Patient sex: M
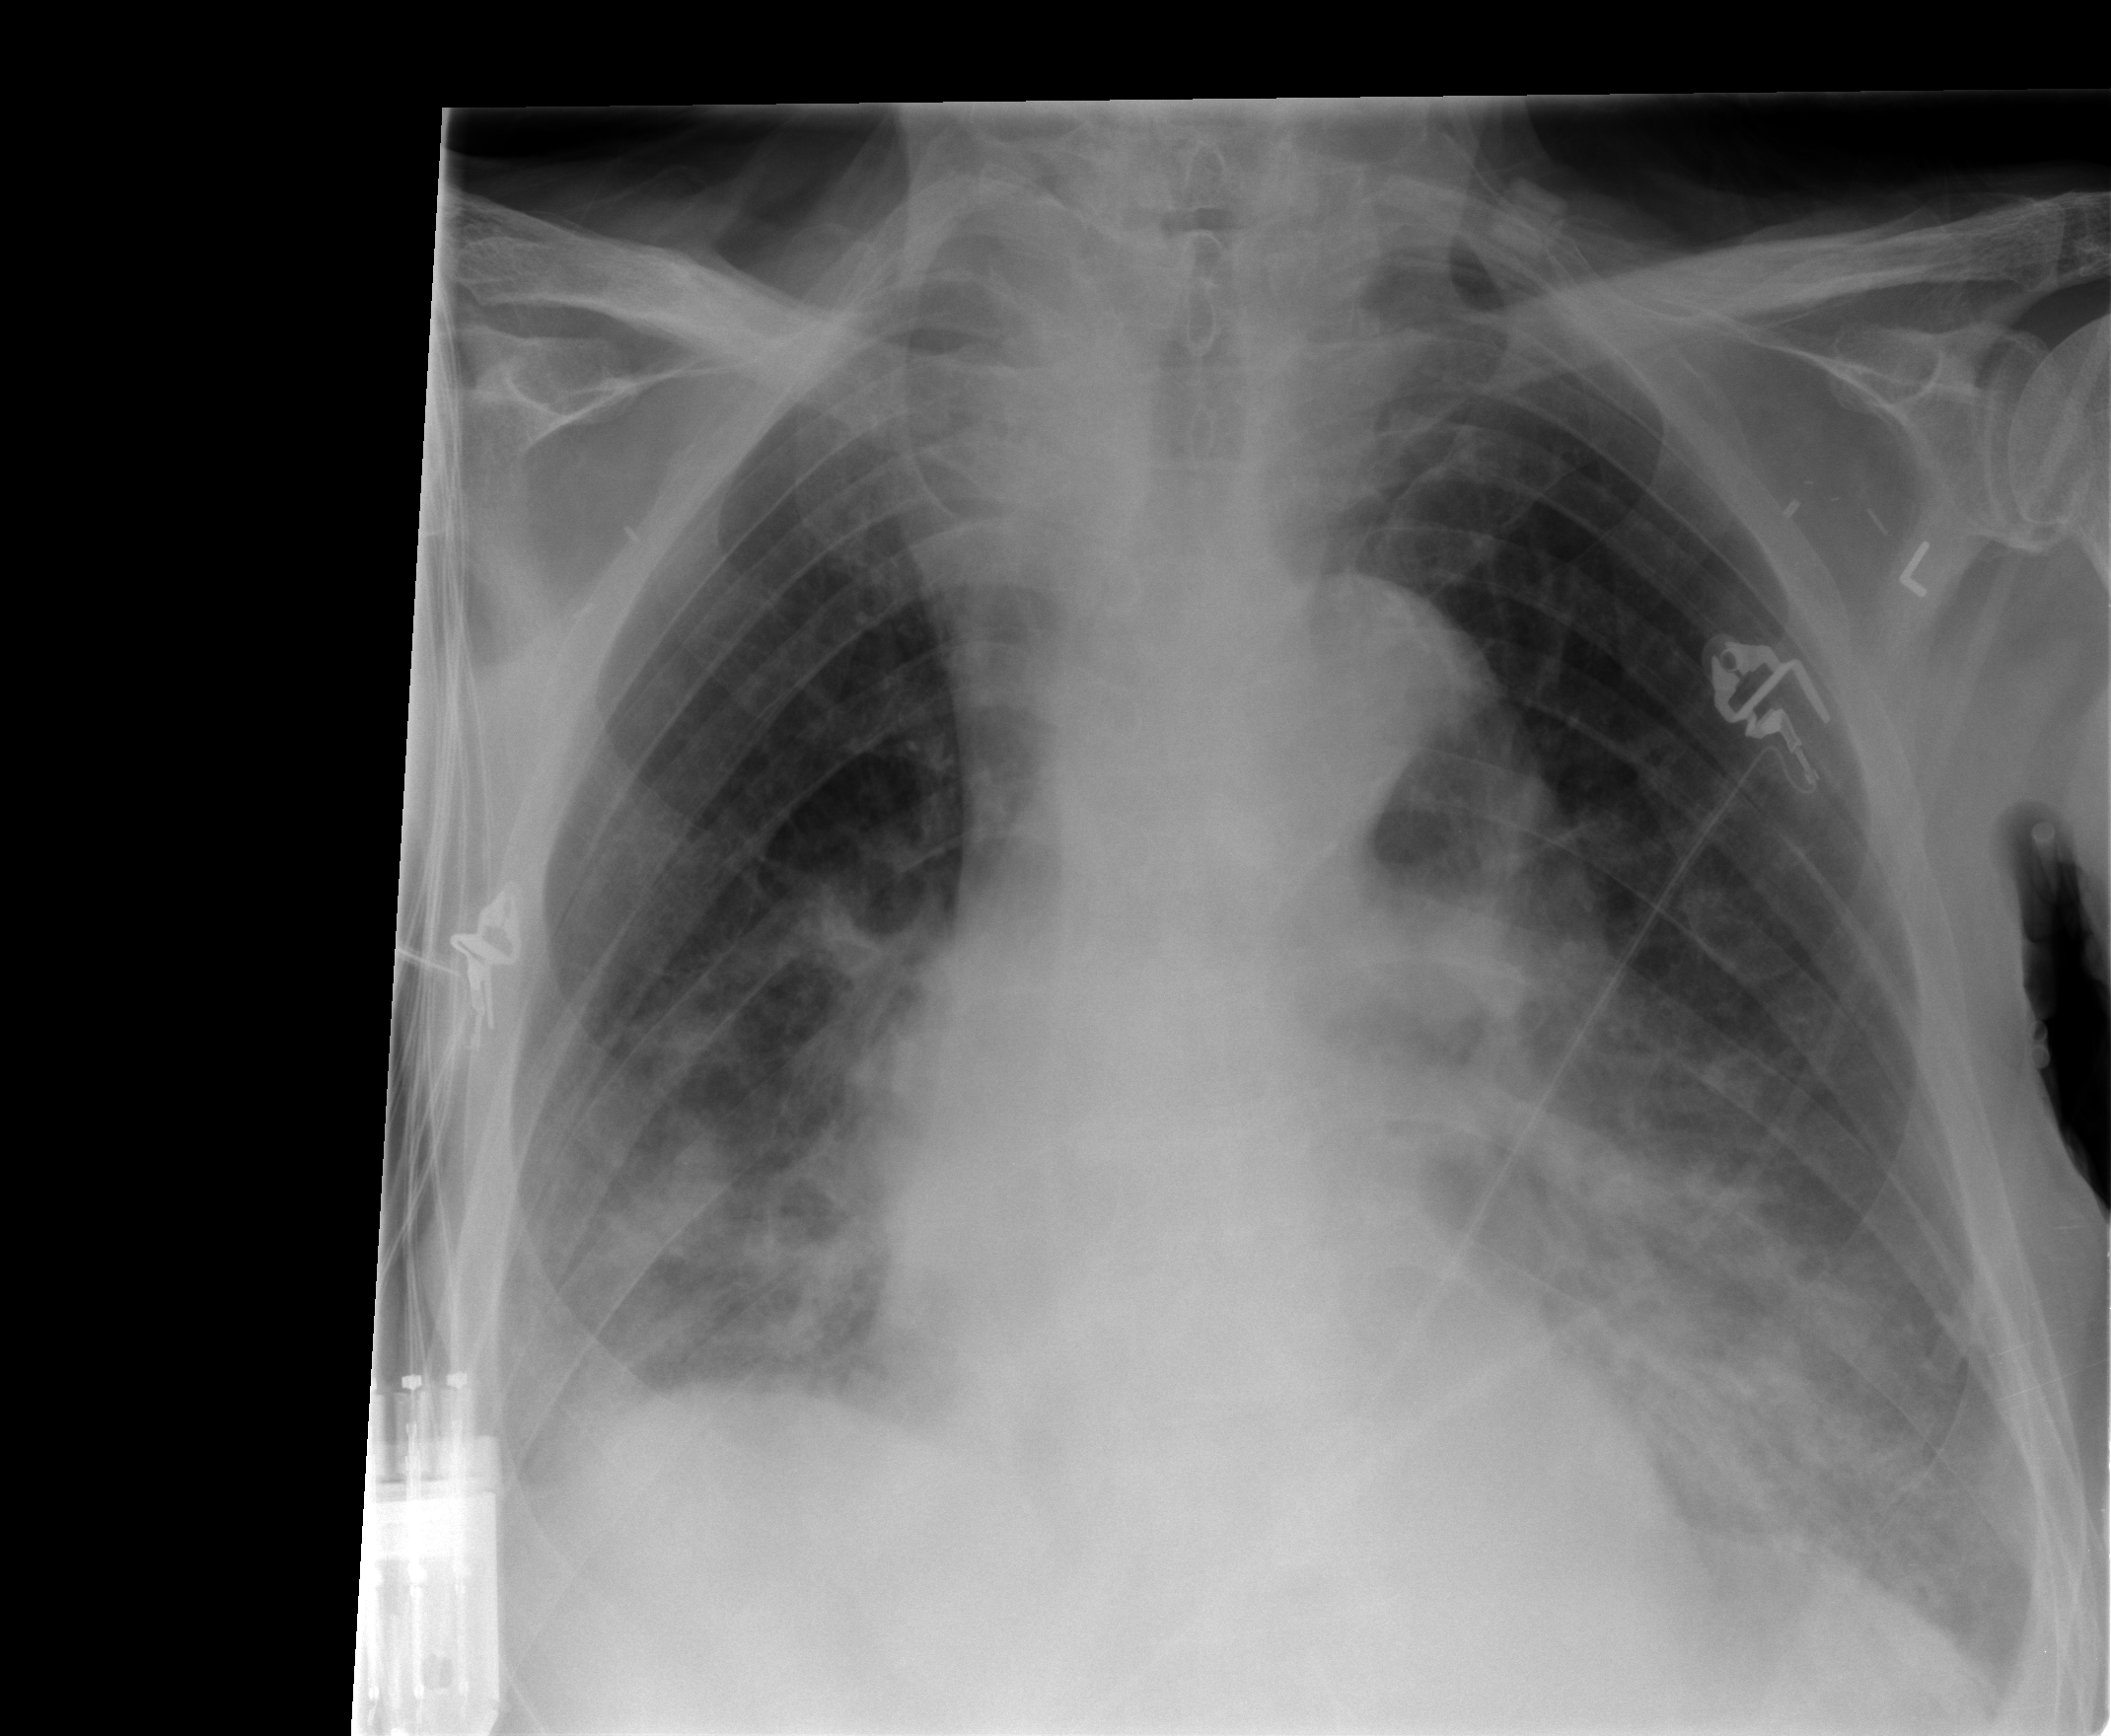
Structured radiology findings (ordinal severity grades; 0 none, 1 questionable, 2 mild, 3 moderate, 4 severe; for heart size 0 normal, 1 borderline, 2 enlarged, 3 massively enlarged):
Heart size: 0
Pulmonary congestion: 1
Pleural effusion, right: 2
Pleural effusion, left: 1
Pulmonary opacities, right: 2
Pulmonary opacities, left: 3
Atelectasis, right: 2
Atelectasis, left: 3